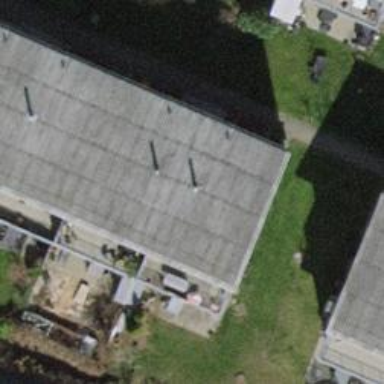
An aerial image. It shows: Building with tile roof.